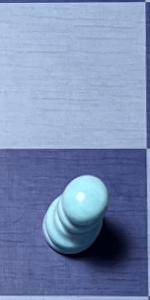
Label: Pawn_White